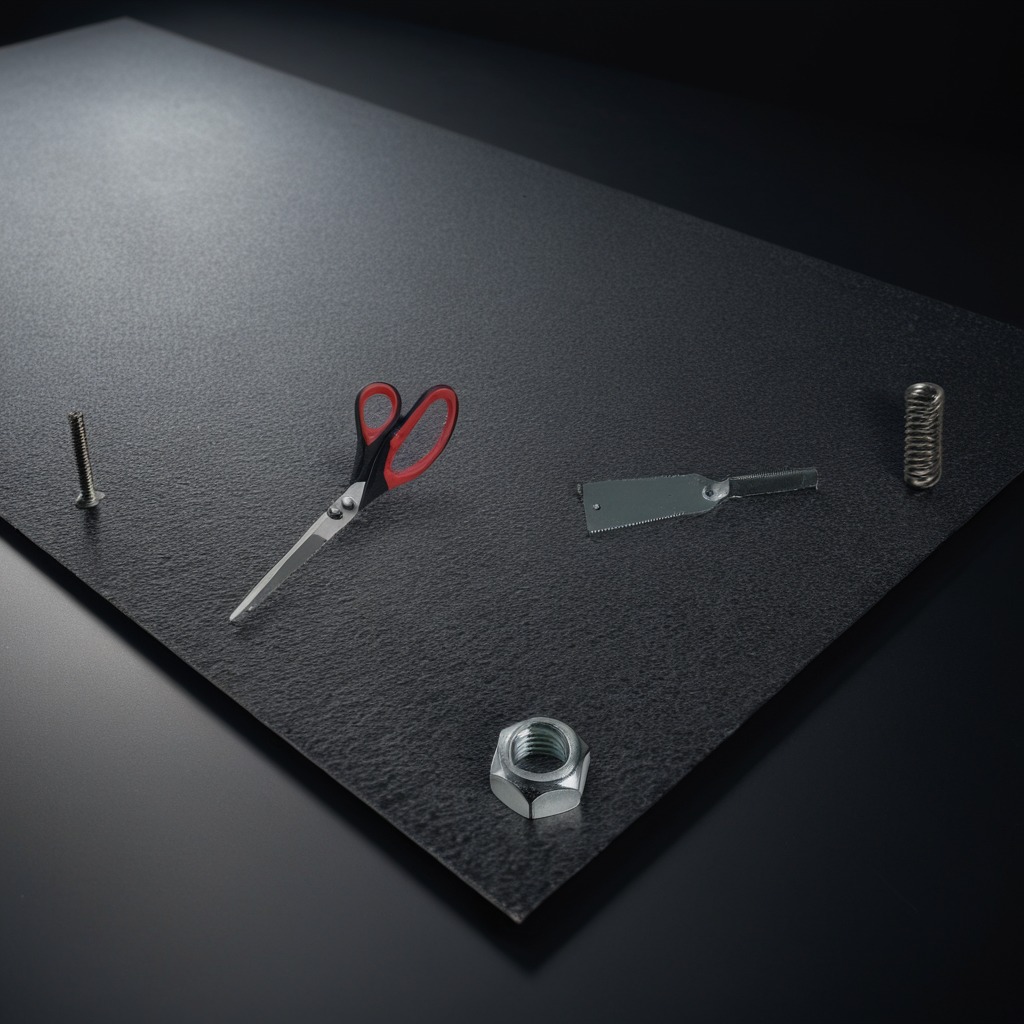
A metal machine screw, a coiled metal spring, a handheld metal saw, a metal nut, and a pair of scissors are lying on the granite tabletop.